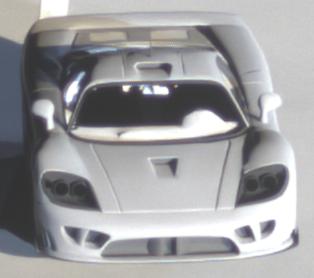
Make: Saleen
Model: S7
Detailed model: -
Model produced from: 2000
Model produced until: 2008
Doors: 2
Color: gray
Road condition: dry road
Daytime: night
Contrast: high contrast